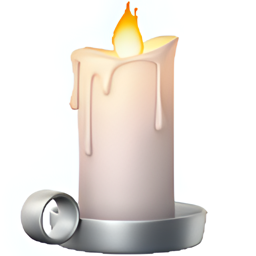
Name: candle
Emoji: 🕯
Group: Objects
Sub-group: light & video